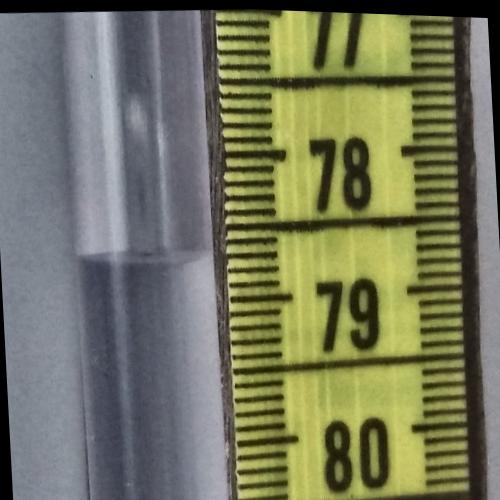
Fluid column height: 78.7 cm